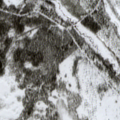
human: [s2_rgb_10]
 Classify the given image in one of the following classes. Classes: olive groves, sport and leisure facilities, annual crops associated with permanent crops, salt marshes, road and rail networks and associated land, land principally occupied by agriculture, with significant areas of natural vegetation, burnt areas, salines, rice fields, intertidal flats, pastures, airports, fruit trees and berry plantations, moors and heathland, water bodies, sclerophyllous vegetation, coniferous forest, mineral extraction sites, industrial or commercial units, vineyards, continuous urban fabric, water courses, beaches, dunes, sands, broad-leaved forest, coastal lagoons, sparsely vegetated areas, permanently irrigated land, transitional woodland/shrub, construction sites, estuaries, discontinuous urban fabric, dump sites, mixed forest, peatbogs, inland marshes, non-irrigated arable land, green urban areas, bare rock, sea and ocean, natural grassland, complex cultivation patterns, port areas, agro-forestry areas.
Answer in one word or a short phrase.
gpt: coniferous forest, mixed forest, transitional woodland/shrub, peatbogs